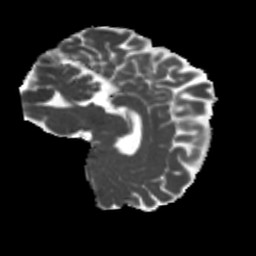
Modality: MD
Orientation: sagittal
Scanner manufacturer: siemens
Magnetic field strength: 3 T
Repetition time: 4 s
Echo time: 0.0594 s